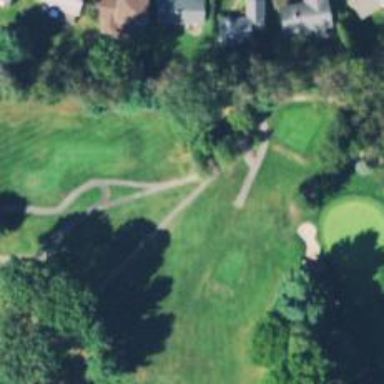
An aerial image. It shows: Path used for both walking and golf.